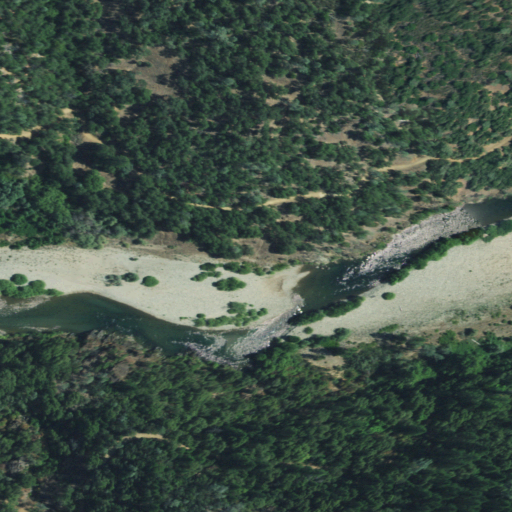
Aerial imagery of bar in California named Kennebeck Bar containing evergreen forest, shrub, open water, barren land, mixed forest, open development, and herbaceous wetlands